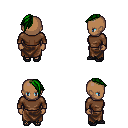
a pixel art fantasy rpg character, female body template, human, dark skin, brown long-sleeve shirt, robe skirt, green long mohawk hairstyle, ghillies, four views (front, back, left, right), 2x2 character sprite sheet, small pixel art, hard edges, no anti-aliasing